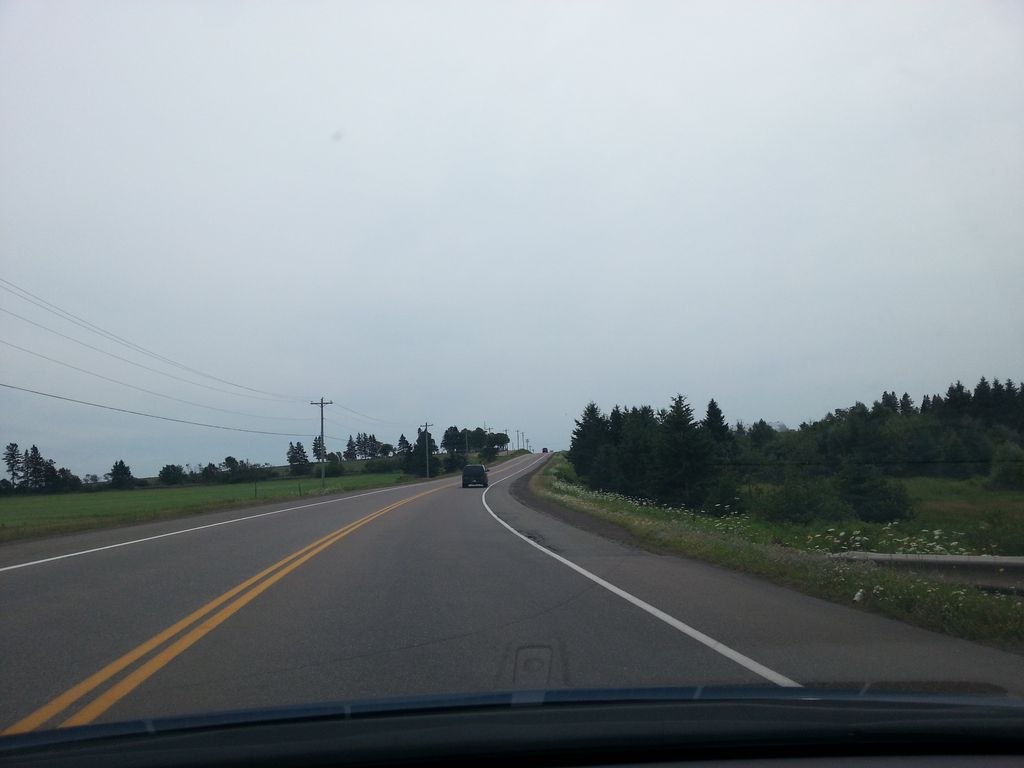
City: charlottetown